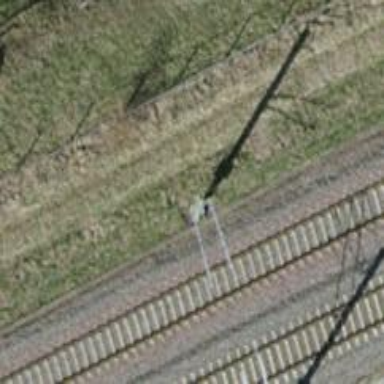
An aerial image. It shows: Catenary mast for power lines.